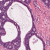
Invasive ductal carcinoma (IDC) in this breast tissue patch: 0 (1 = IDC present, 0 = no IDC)